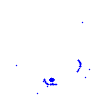
Particle: electron